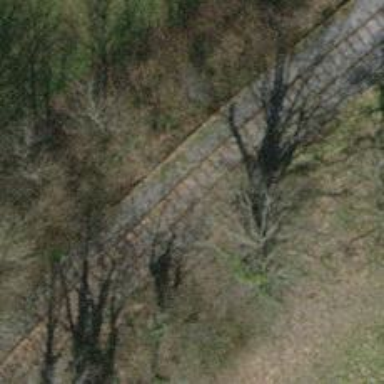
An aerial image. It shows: Disused railway spur with single track.